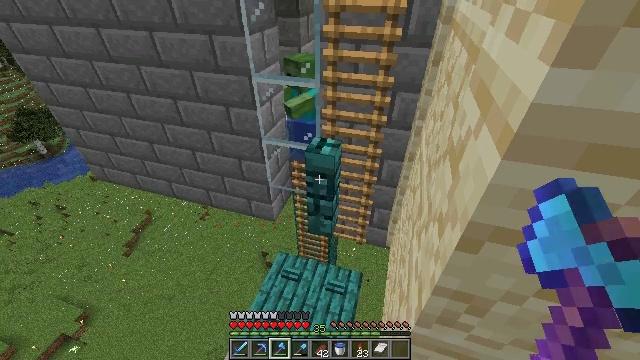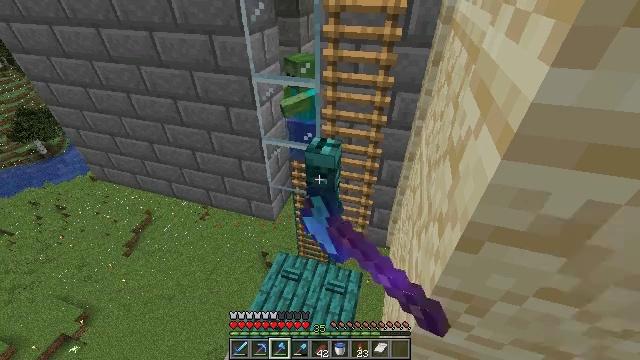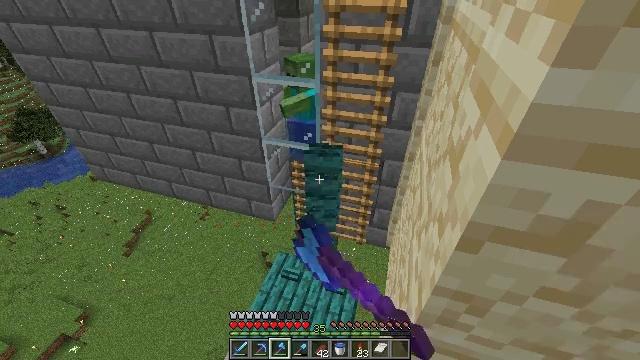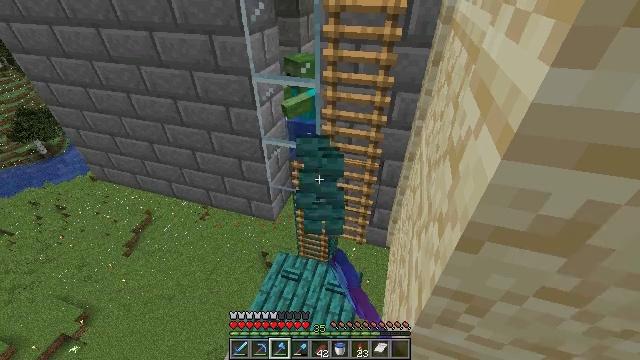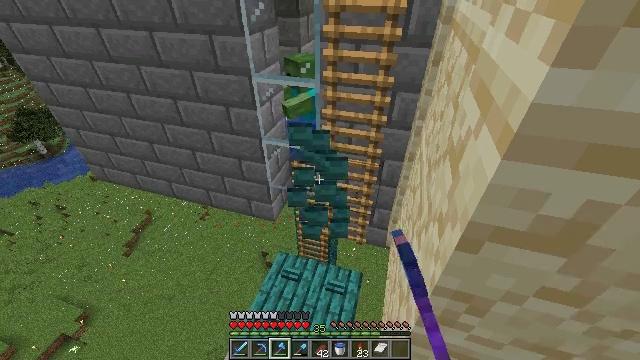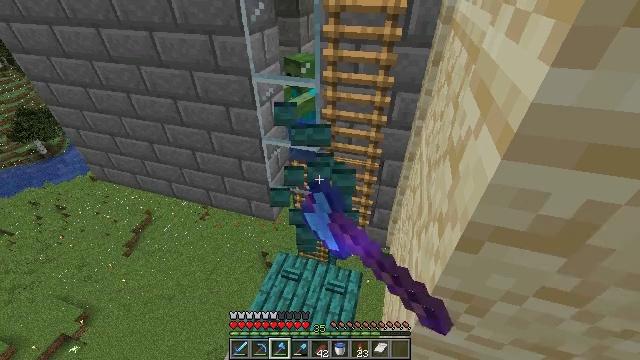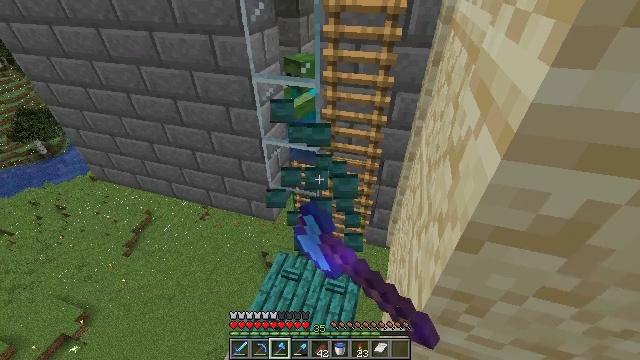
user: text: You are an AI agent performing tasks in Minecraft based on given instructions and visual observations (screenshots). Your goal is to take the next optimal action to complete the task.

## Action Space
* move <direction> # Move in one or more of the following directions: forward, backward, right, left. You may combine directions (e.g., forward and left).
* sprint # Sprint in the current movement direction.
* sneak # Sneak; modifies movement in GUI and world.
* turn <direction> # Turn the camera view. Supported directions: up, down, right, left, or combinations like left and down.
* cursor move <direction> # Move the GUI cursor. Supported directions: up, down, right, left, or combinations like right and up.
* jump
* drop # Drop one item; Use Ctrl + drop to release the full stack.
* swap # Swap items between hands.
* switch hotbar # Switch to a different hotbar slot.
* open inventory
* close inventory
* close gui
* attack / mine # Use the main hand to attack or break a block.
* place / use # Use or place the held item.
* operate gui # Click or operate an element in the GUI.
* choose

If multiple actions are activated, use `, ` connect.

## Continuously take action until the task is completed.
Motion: motion action
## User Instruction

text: Mine the warped fence.
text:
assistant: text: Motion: attack / mine
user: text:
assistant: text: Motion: attack / mine
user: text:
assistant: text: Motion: attack / mine
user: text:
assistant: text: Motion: attack / mine
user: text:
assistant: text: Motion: attack / mine
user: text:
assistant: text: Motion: attack / mine
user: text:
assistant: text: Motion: attack / mine